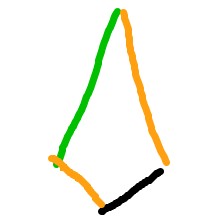
Shape: kite